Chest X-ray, PA view. Patient: 56 years old, sex M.
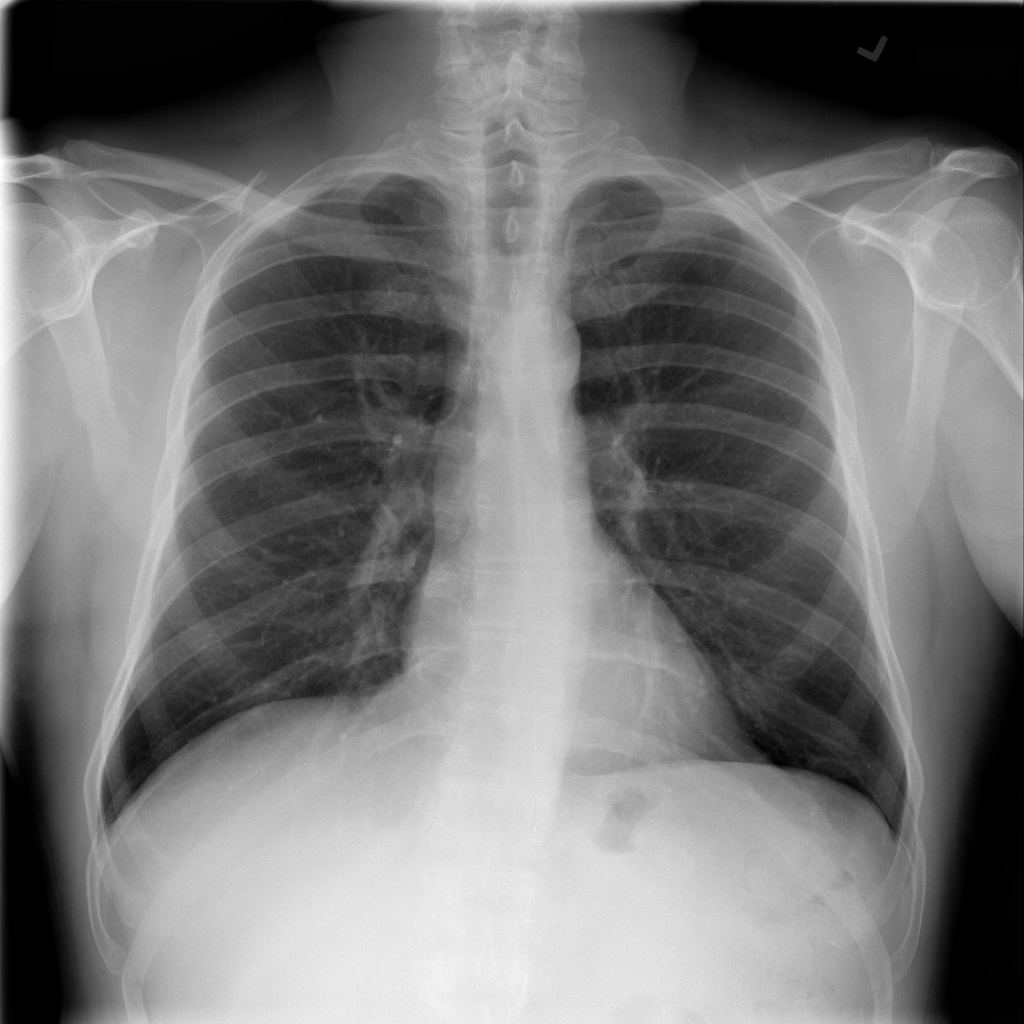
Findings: No Finding